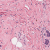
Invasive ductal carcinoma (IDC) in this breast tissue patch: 0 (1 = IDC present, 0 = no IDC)